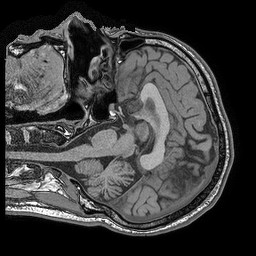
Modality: T1w
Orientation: coronal
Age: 24
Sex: male
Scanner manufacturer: philips
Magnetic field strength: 1.5 T
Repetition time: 6.675 s
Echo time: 3.0 s